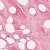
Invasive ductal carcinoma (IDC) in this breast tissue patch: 0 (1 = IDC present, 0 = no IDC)